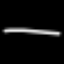
Label: line